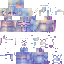
A female human skin with pale skin, wearing brown long hair dressed in a blue hoodie and brown skirt, featuring a closed mouth.